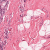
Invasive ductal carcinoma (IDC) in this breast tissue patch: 0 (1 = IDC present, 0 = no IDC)